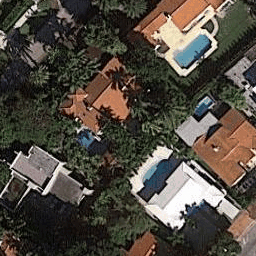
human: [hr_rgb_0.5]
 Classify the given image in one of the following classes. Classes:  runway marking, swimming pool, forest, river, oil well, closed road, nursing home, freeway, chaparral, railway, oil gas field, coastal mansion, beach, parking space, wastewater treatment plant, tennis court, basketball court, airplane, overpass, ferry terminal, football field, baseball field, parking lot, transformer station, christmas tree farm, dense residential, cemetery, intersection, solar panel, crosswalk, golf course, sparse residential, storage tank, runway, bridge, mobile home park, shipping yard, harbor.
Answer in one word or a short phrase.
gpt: coastal mansion